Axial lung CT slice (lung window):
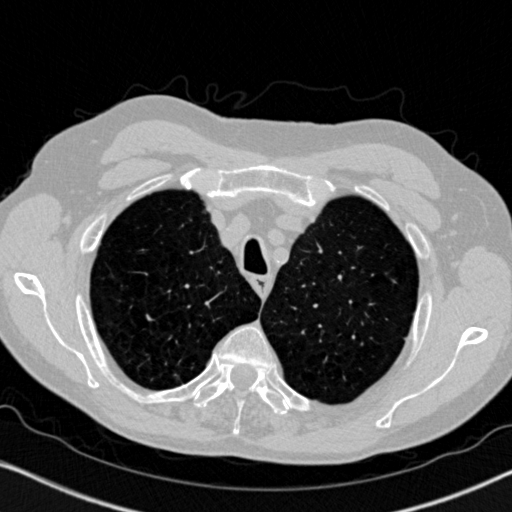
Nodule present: no